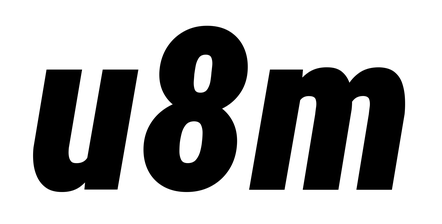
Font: Roboto-Italic_Condensed_Black_Italic